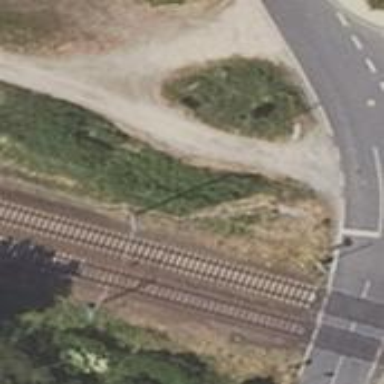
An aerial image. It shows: Railway signal.